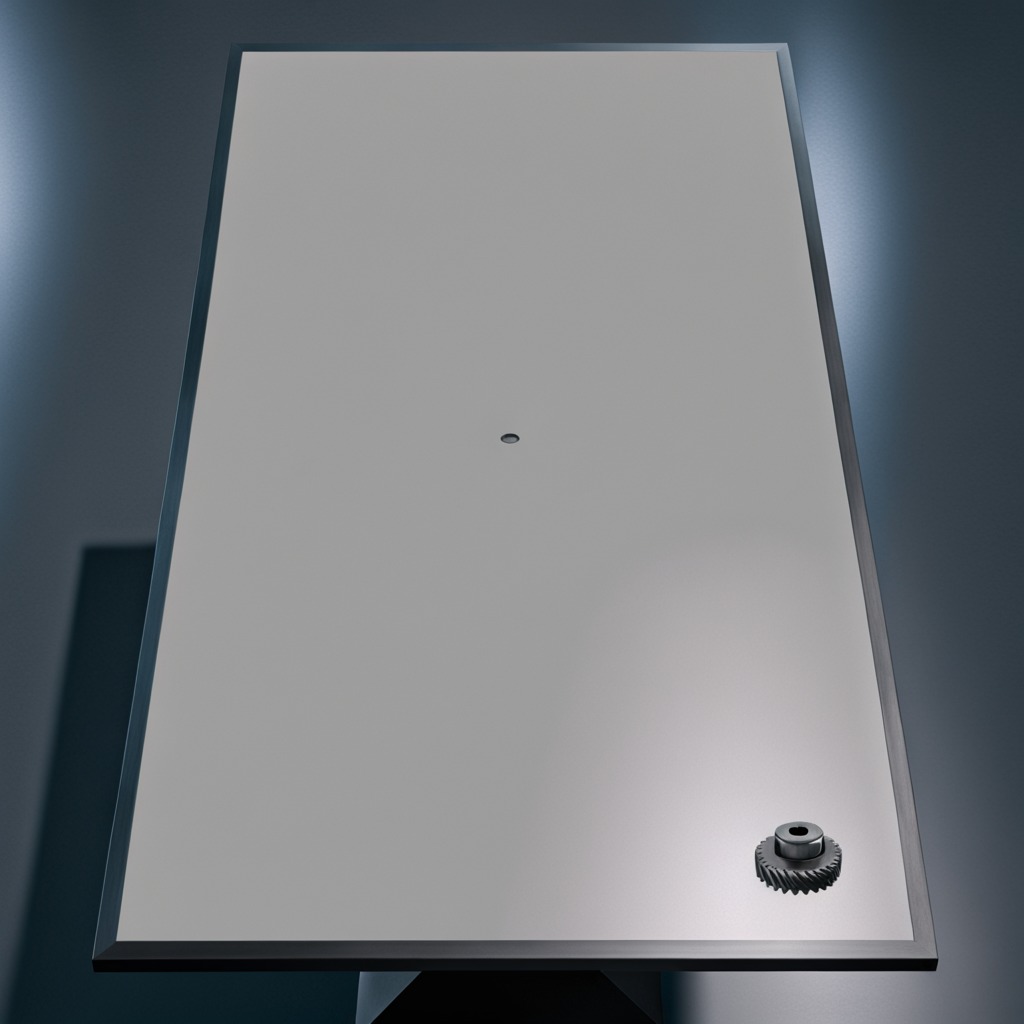
A steel gear with teeth is lying on the tabletop.